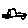
Label: car